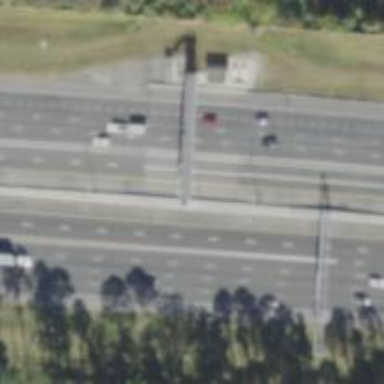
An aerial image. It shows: Toll gantry on the road.